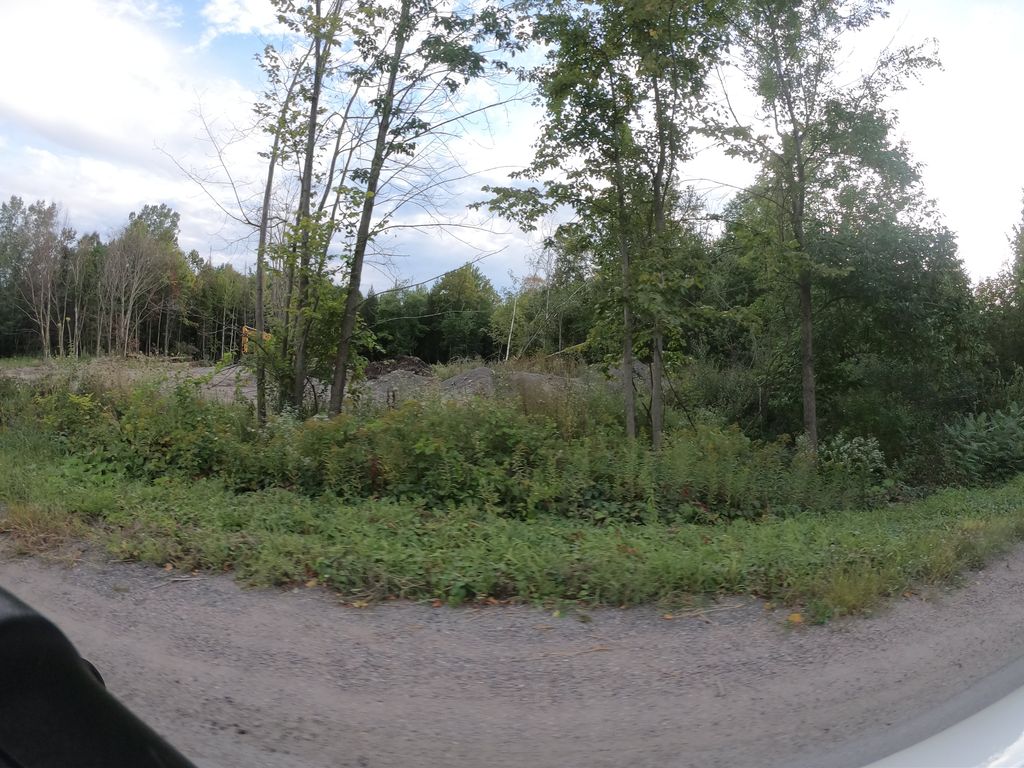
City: ottawa-gatineau